Question: i am working with paper-menu-button and when i add content to the menu i get scroll bars showing up. i have 2 questions
1. anyone have any idea how i can correct this?
2. where would i add a paper-shadow to have it show up under the menu not under the button.
including a image below along with my menu's code.

'''
<paper-menu-button icon="more-vert">
<paper-item id="edit" icon="create" label="Edit"></paper-item>
<paper-item id="delete" icon="remove-circle" label="Delete"></paper-item>
</paper-menu-button>
'''
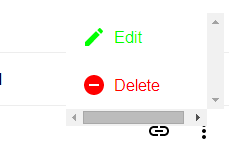
Answer: The scrollbars look like a bug. You can temporarily correct it applying the following CSS:
'''
body /deep/ core-menu {
overflow: hidden !important;
}
'''